Current action and preconditions to check: trajectory_clear

Your task: For each precondition in the list above, predict whether it will hold at this action.

Consider the current scene as observed from the mobile robot's camera, and analyze the predicted future states of all dynamic agents (e.g., people, animals, vehicles, or any moving entities) within the NEXT SECOND.

IMPORTANT: Only answer "very likely" if you are absolutely certain—based on strong, clear evidence—that a dynamic agent will violate the precondition in the predicted future state. Do NOT answer "very likely" for unlikely, ambiguous, or low-probability risks.

Ask yourself for each precondition: Is there a high probability, with clear and convincing evidence, that the predicted future states of any dynamic agent will interfere with the predicted future state of the currently executing action within the NEXT SECOND, causing that precondition to fail?

Assess the risk level based on these predictions. Use "likely" or "very likely" if motions create a clear risk of interference.

Use "neutral" or "improbable" if agents are nearby but their predicted paths are clearly diverging or non-conflicting.

Failure Risk Categories: "very improbable", "improbable", "neutral", "likely", "very likely"

Answer Format: Output ONLY the probability_of_failure value from these categories: "very improbable", "improbable", "neutral", "likely", "very likely"

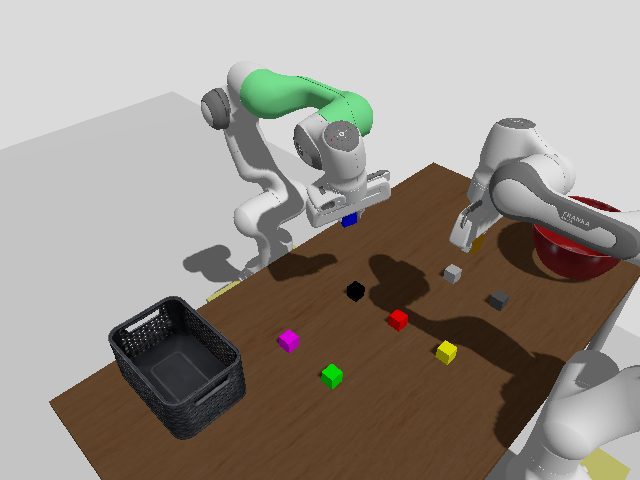

Answer: very improbable